Question: Is there a way I can have a custom view when doing '{{#each array itemController="something"}}' in Ember.js? Currently, the Ember inspector shows that Ember is using a "virtual" view.
For example, no alert ever happens for the following Handlebars:
'''
<ul>
{{#each model}}
<li>
{{name}}
<ul>
{{#each kids itemController="kid"}}
<li>{{name}}? {{yelledName}}!</li>
{{/each}}
</ul>
</li>
{{/each}}
</ul>
'''
And the following JavaScript:
'''
App.KidController = Ember.ObjectController.extend({
yelledName: Ember.computed('name', function() {
return this.get('name').toString().toUpperCase();
})
});
App.KidView = Ember.View.extend({
// THIS NEVER HAPPENS!
test: Ember.on('didInsertElement', function() {
alert('didInsertElement on ThingView');
})
});
'''
Here's a codepen with that code (not) working: <URL>
It appears that Ember is attempting to look up the View by its name like it might if it were a View from a Controller from a Route. Instead, it just renders a "virtual" view, as shown in the screenshot below.

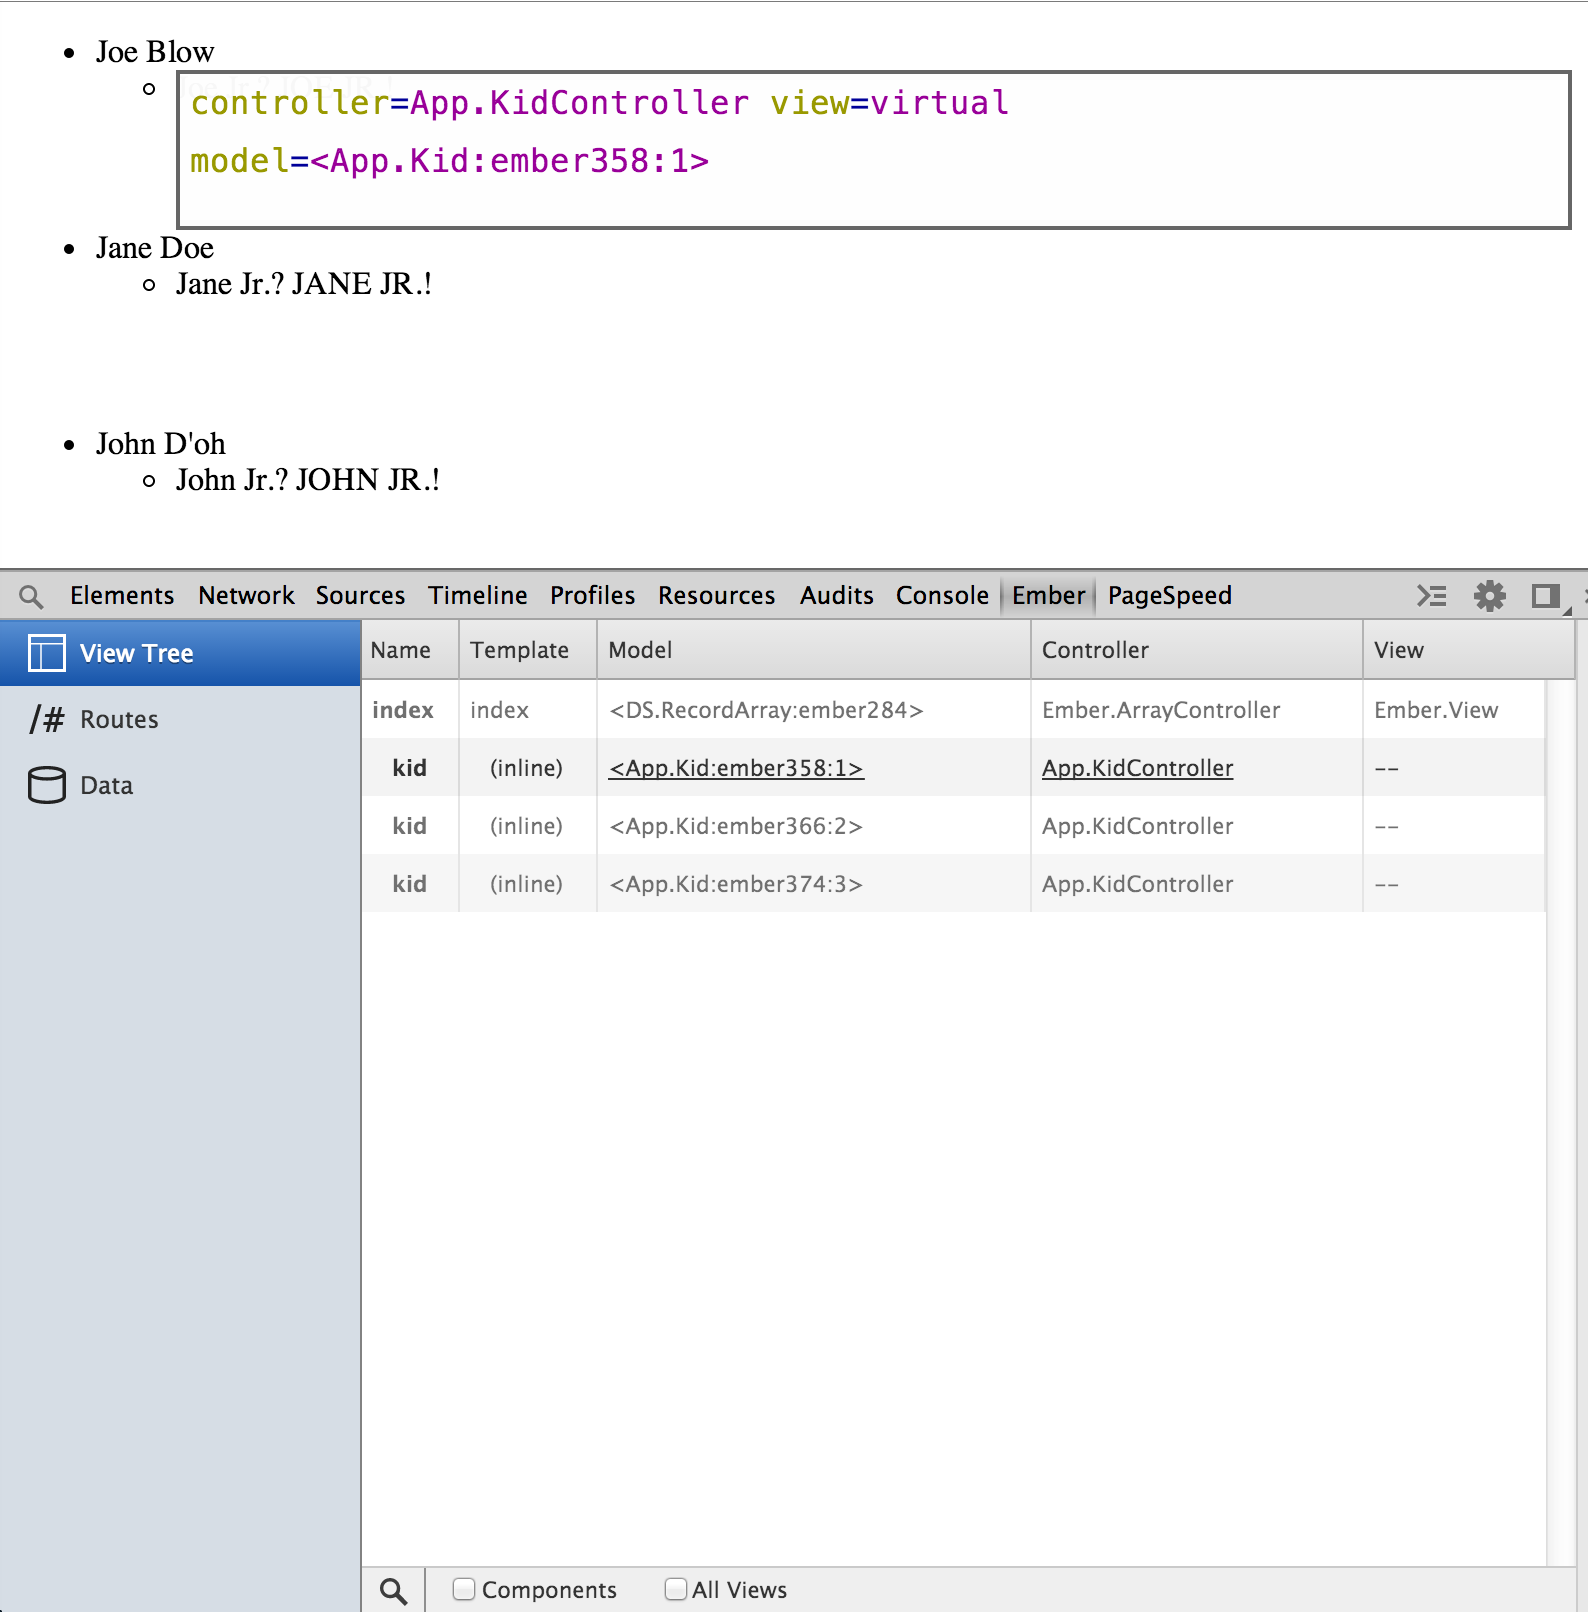
Answer: Whats wrong with using this (Which allows you to use a 'KidView'):
'''
{{#each kid in kids}}
{{render 'kid' kid}}
{{/each}}
'''
I don't see you using any model properties.
Template:
'''
<script type="text/x-handlebars" data-template-name="kid">
<li>{{name}}? {{yelledName}}!</li>
</script>
'''
View:
'''
App.KidView = Ember.View.extend({
// THIS HAPPENS!
test: Ember.on('didInsertElement', function() {
alert('didInsertElement on ThingView');
})
});
'''
Full code sample:
<URL>